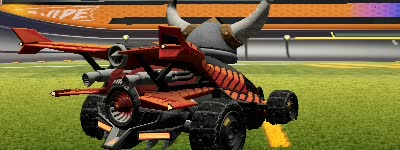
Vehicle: aftershock